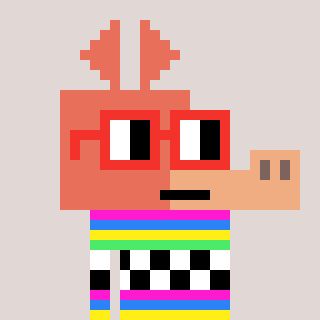
a pixel art character with square red glasses, a aardvark-shaped head and a rust-colored body on a warm background